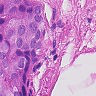
Metastatic tissue present: yes